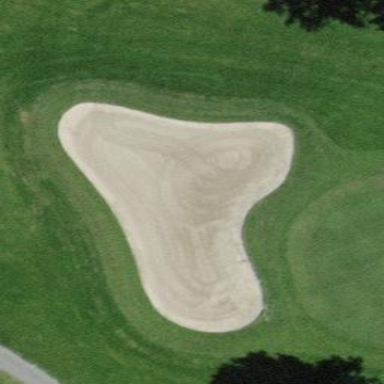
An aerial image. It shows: Golf bunker filled with natural sand.